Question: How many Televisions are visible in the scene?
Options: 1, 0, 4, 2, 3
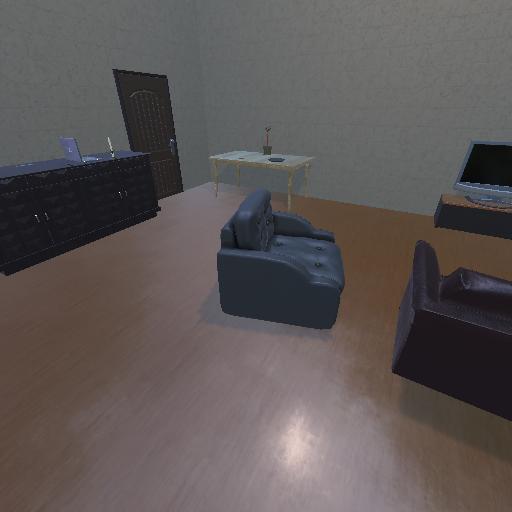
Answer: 1